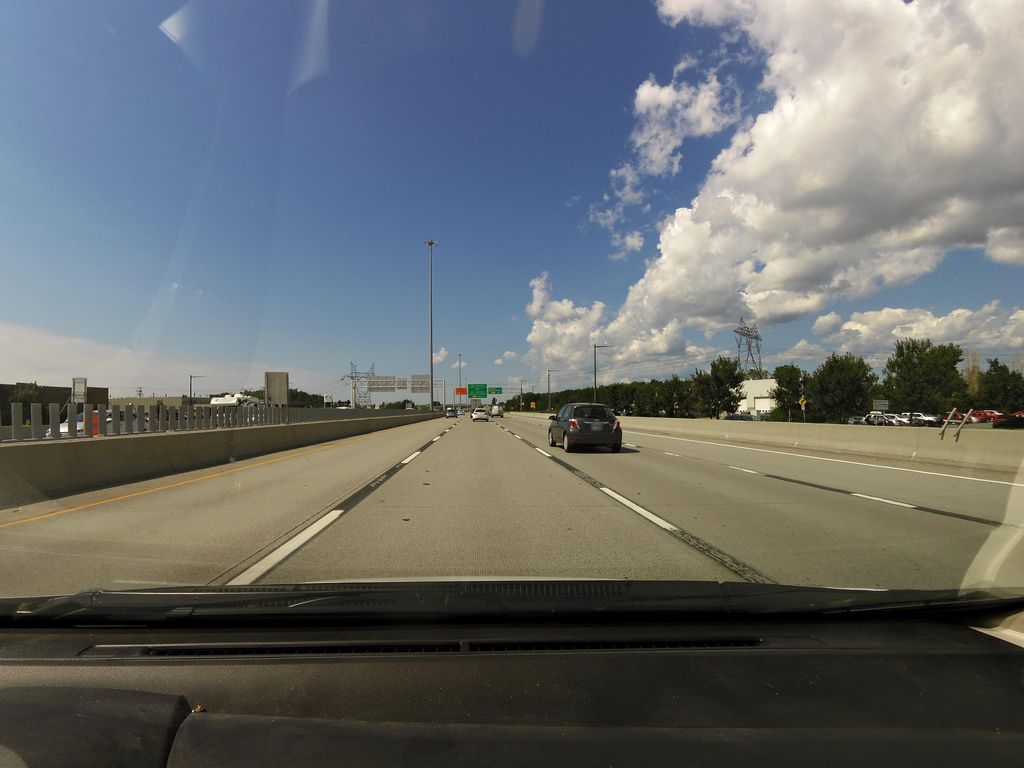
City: quebec_city